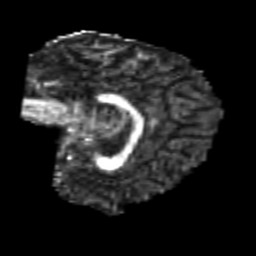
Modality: FA
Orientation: sagittal
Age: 22
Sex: female
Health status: healthy
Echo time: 0.074 s